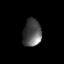
Tissue: prostate
Cell type: Endothelial cells
Senescence score: 0.6985
Nuclear area (px): 501
Mean DAPI intensity: 81.228